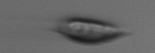
Label: Prorocentrum_triestinum